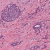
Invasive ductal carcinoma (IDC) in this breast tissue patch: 1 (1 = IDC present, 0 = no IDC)